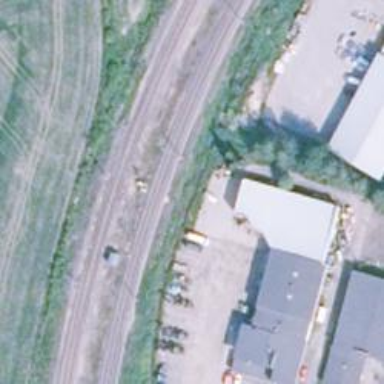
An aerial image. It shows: Railway signal.